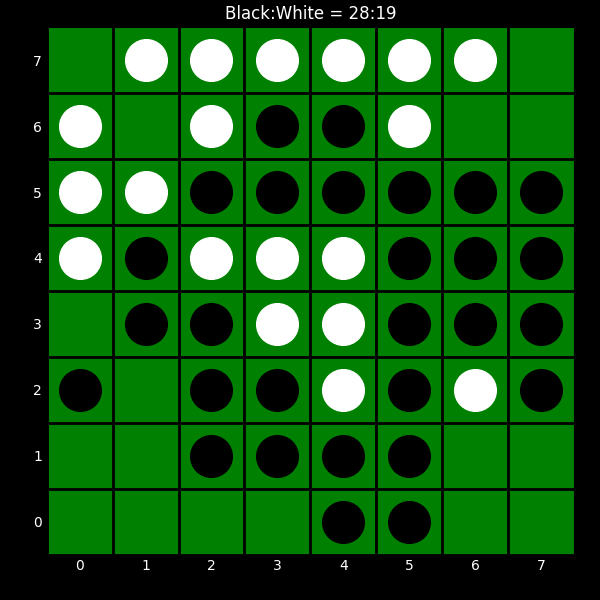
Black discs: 28
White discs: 19